You are looking at a signal-to-image encoding: consecutive vibration samples arranged as the rows of a grayscale square. Classify the bearing condition as one of: normal, inner_race, outer_race, ball.
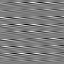
Answer: outer_race